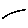
Label: line